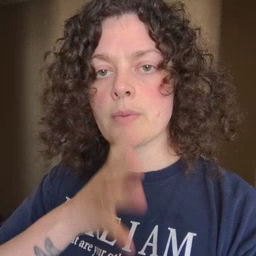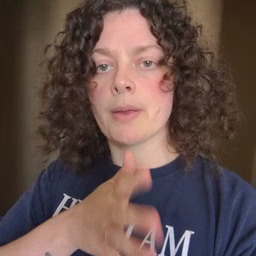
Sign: grandma